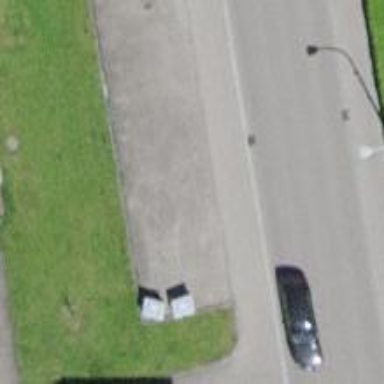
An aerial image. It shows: Parking area.